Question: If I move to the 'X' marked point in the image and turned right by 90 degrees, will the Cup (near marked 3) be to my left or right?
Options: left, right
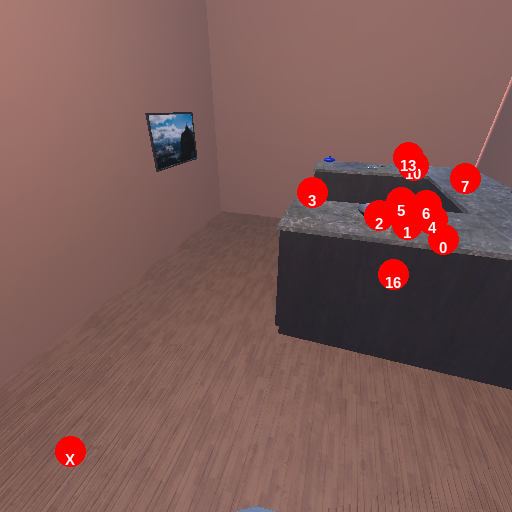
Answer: left